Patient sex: F
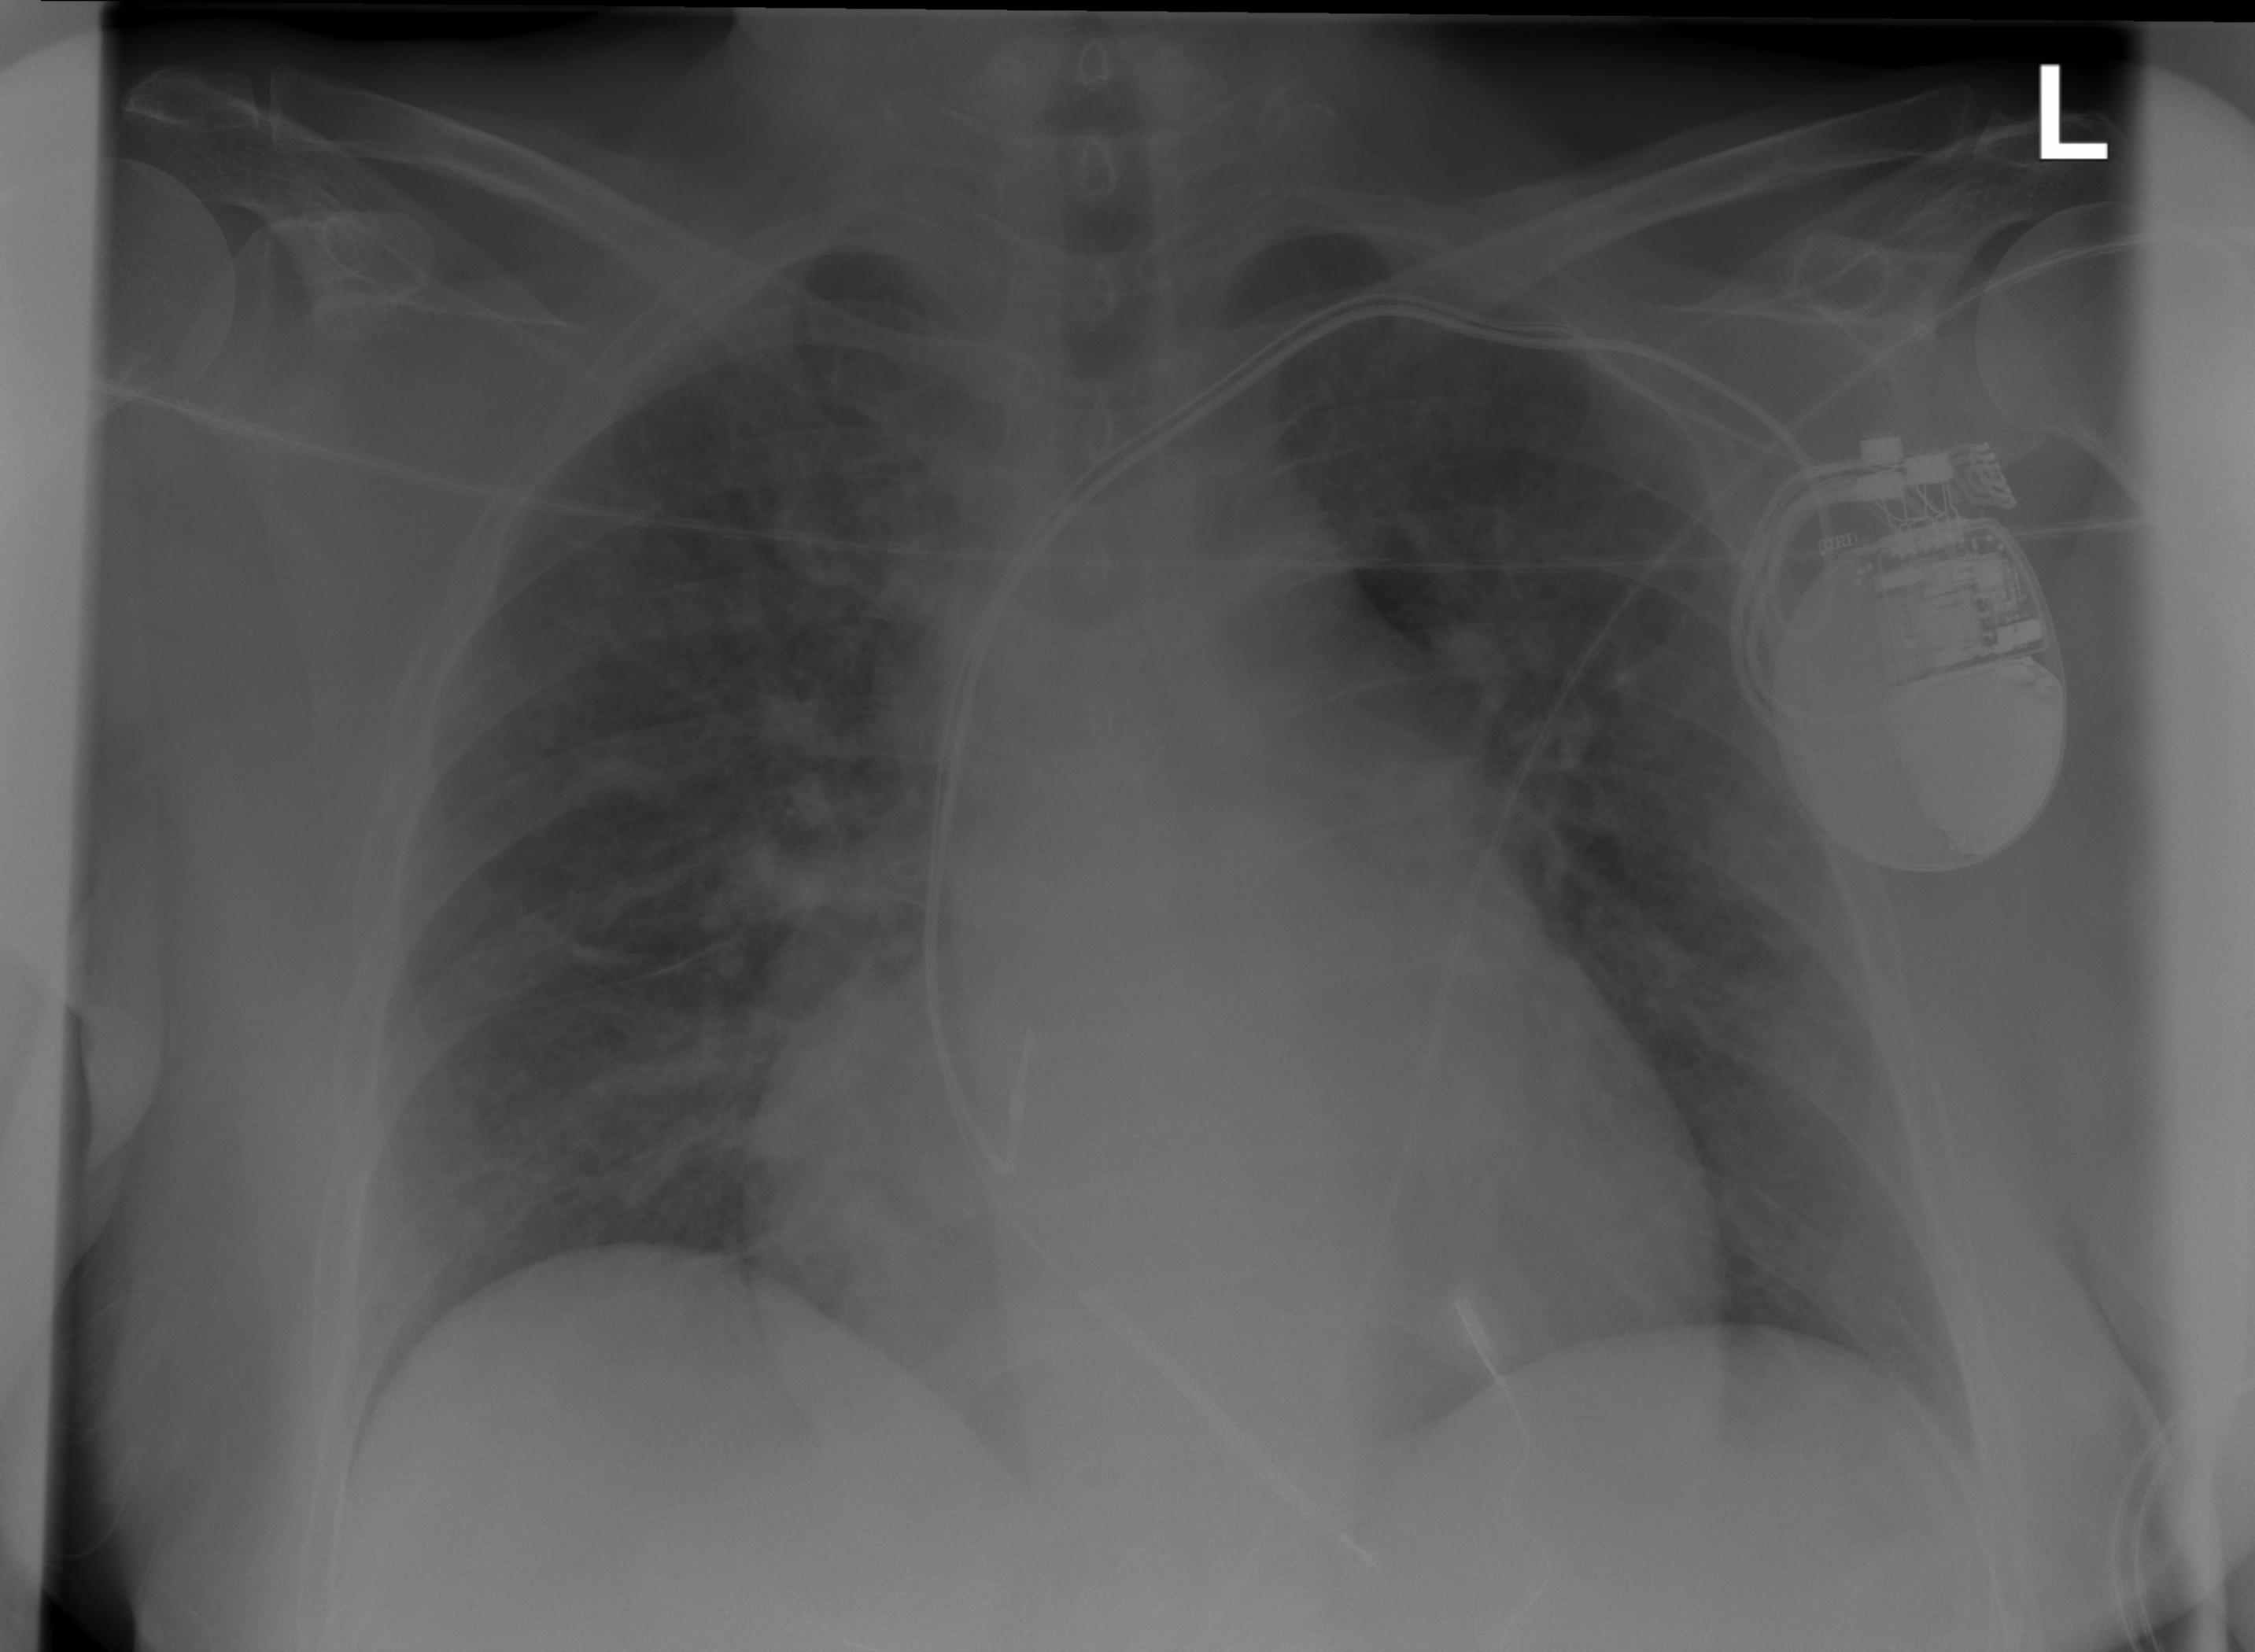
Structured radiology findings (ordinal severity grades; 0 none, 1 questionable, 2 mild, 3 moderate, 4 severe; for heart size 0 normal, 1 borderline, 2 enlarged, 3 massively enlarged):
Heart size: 2
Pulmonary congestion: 2
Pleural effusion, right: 0
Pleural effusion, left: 0
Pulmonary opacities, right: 2
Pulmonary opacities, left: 2
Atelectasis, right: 0
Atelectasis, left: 0